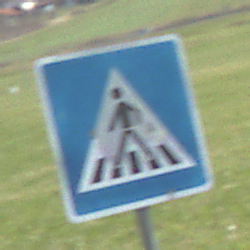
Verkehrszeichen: FussgaengerueberwegRechts
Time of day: MorningAfternoon
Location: Outdoor (Nature)
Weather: PartlyCloudy
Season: NotSpecified
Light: Natural